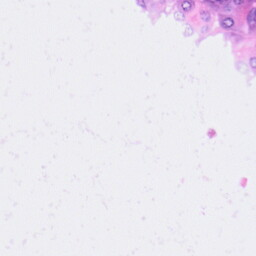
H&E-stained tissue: Pancreatic